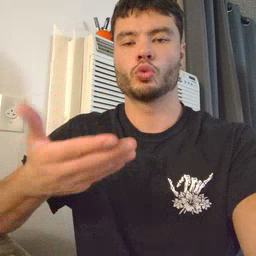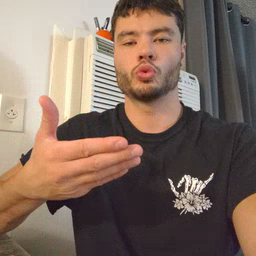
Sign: room